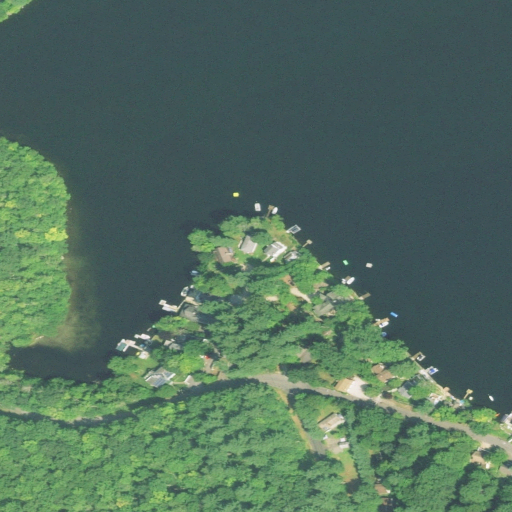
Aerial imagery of cape in Connecticut named Cameron Point containing open water, mixed forest, evergreen forest, open development, low intensity development, deciduous forest, medium intensity development, grassland, and herbaceous wetlands